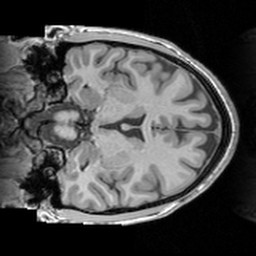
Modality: T1w
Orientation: coronal
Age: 29
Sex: female
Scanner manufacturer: siemens
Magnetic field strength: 3 T
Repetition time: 1.63 s
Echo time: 0.00311 s